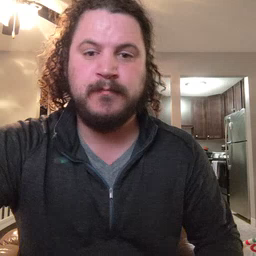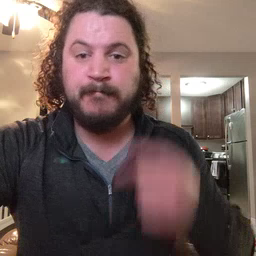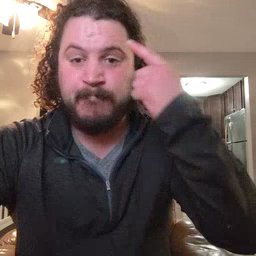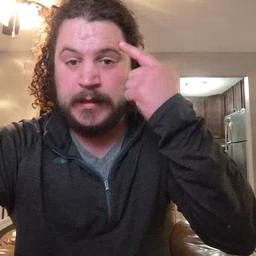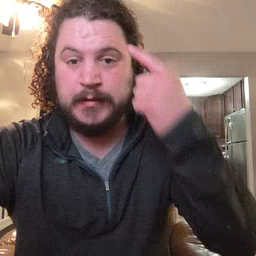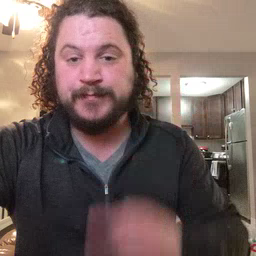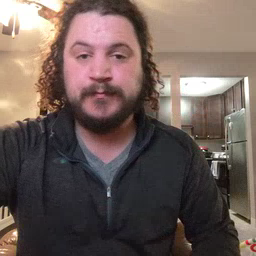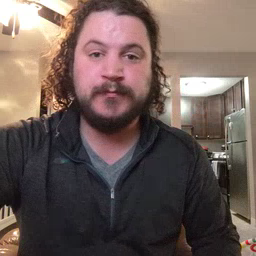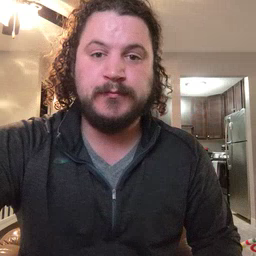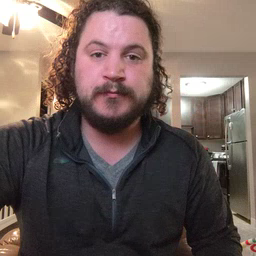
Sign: penny